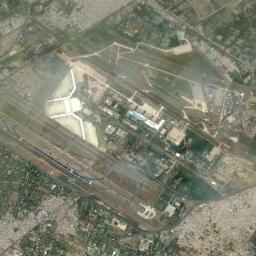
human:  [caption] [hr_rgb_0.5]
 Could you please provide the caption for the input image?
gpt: An airport with some parallel runways and buildings on the lawn and dense residential areas around the airport .

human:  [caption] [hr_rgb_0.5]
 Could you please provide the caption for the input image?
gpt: The airport is bordered by a large lawn .

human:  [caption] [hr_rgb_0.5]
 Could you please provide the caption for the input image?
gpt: There is an airport surrounded by many houses and trees .

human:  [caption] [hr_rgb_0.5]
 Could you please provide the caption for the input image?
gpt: A large airport surrounded by large green spaces and residential areas .

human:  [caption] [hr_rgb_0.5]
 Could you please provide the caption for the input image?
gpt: There are straight roads in the airport .